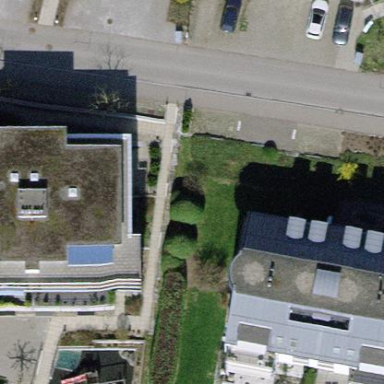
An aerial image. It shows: White apartment building with flat roof. The roof is light grey in color.